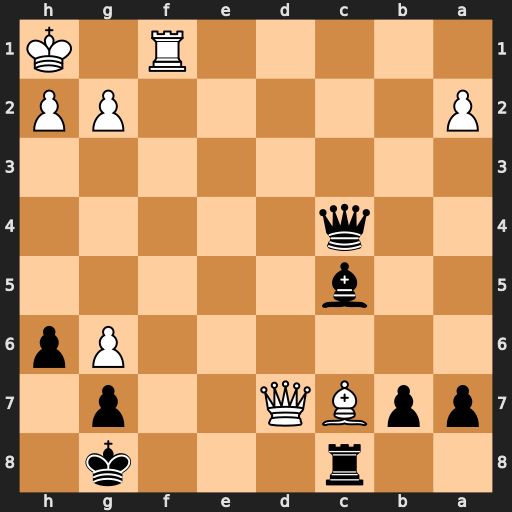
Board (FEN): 2r3k1/ppBQ2p1/6Pp/2b5/2q5/8/P5PP/5R1K
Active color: b
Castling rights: -
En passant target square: -
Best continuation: Qxf1#